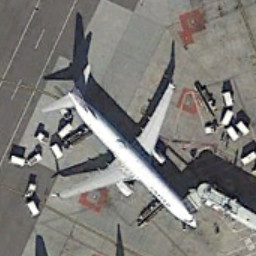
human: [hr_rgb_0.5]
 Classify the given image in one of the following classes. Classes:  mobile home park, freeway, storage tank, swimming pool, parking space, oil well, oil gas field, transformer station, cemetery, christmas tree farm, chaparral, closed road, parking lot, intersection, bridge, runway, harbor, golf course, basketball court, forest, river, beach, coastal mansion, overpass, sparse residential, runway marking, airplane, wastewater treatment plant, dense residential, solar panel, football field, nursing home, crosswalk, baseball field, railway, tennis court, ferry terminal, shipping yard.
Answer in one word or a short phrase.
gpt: airplane